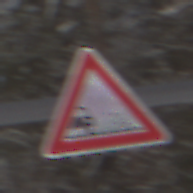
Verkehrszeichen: SplittSchotter
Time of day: MorningAfternoon
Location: Outdoor (Nature)
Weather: PartlyCloudy
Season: Winter
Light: Natural